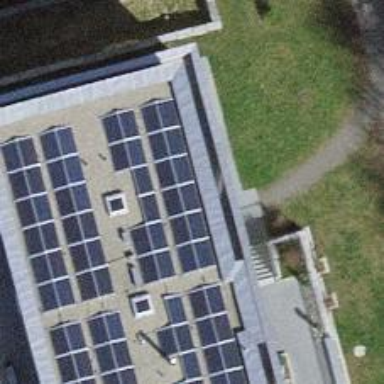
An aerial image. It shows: Solar power generator with photovoltaic panels.